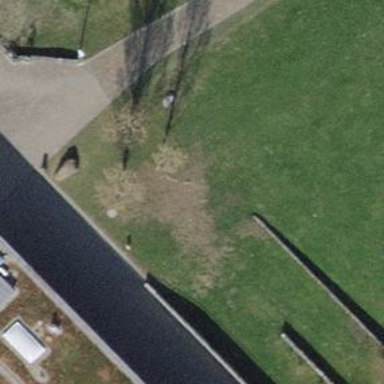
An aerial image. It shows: Retaining wall.